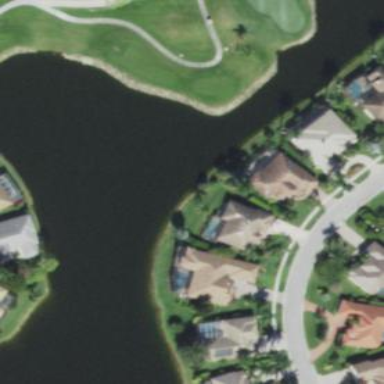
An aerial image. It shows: Water hazard on golf course.